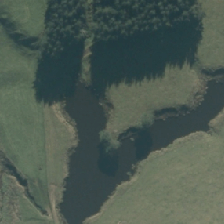
Land cover: lake_pond